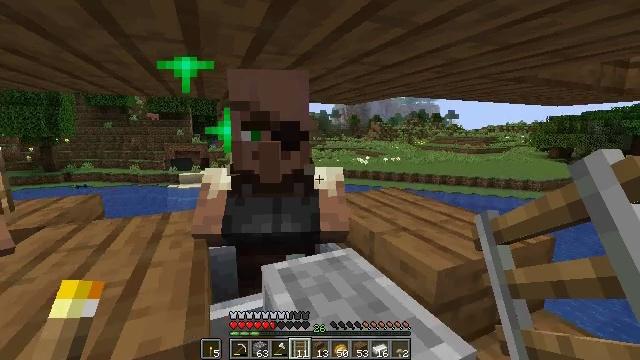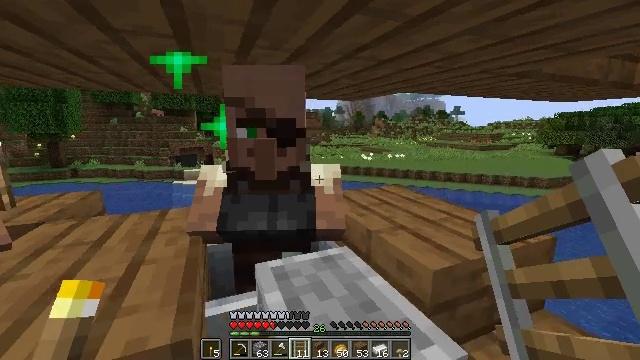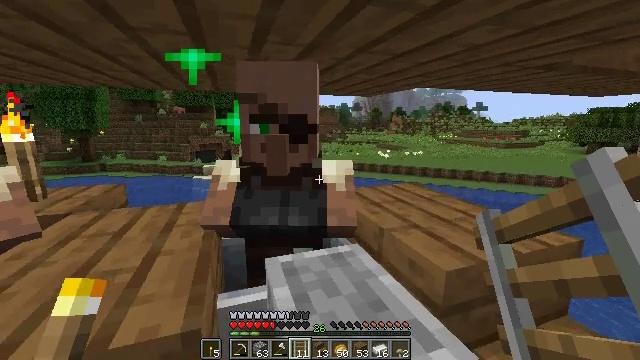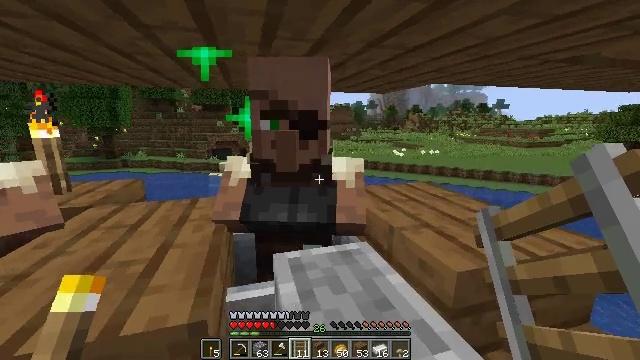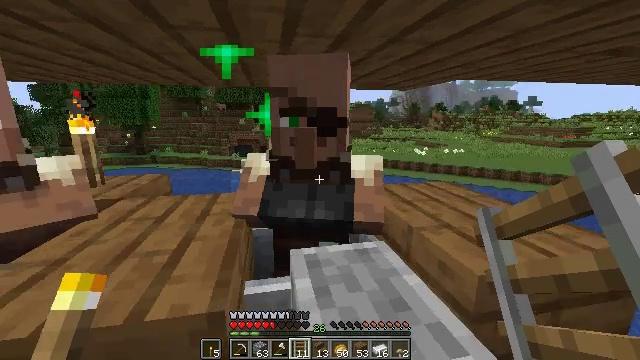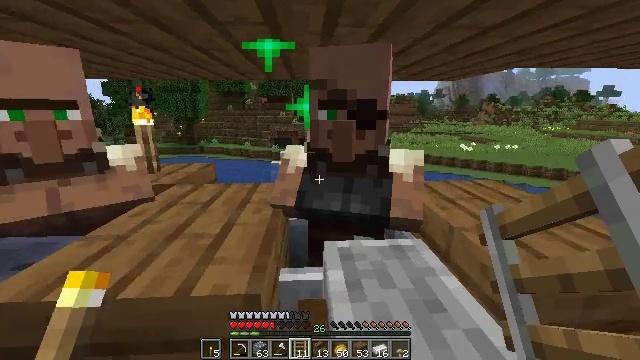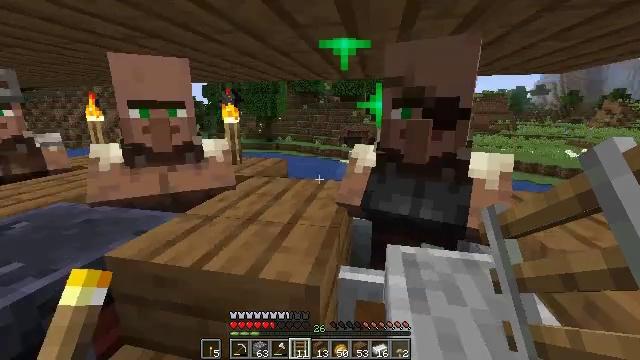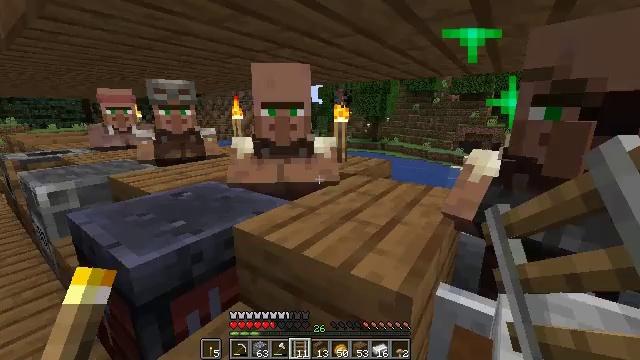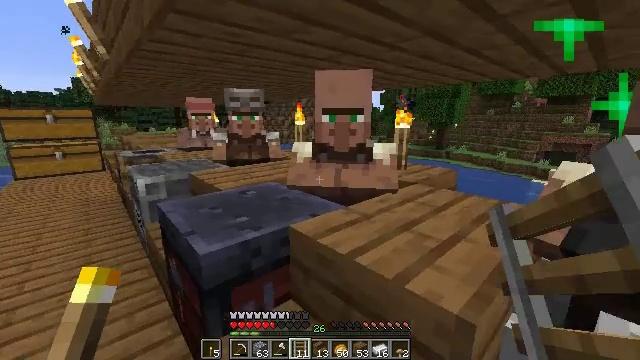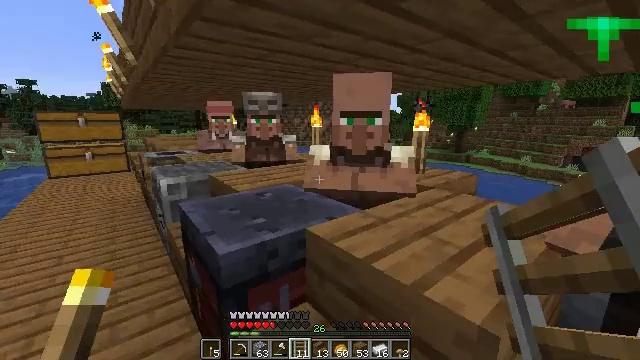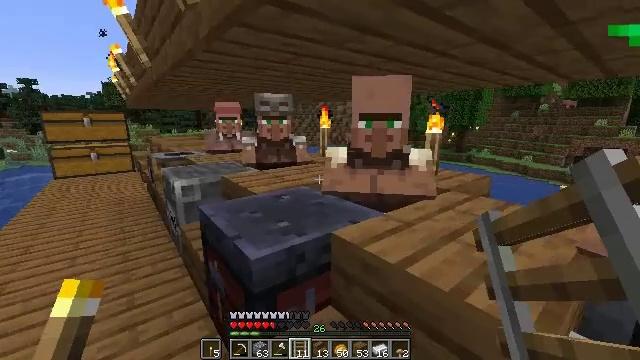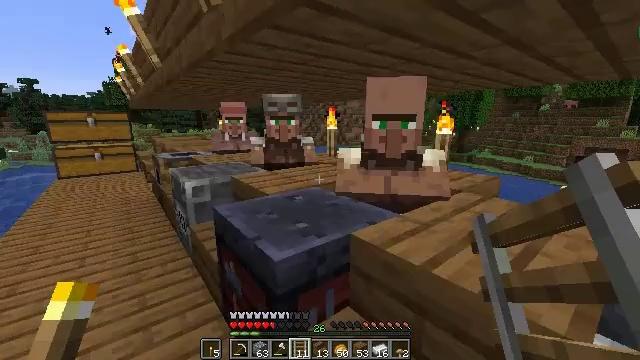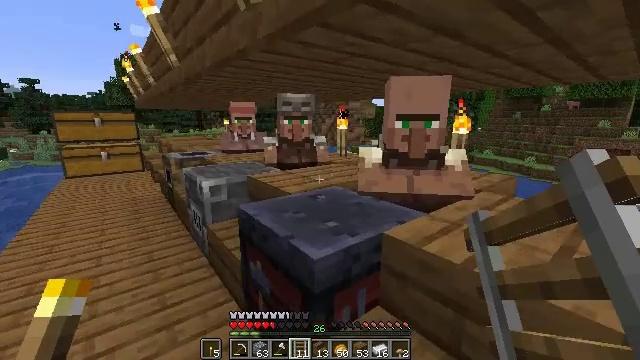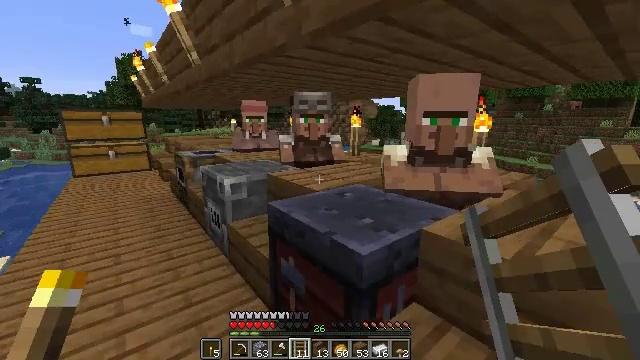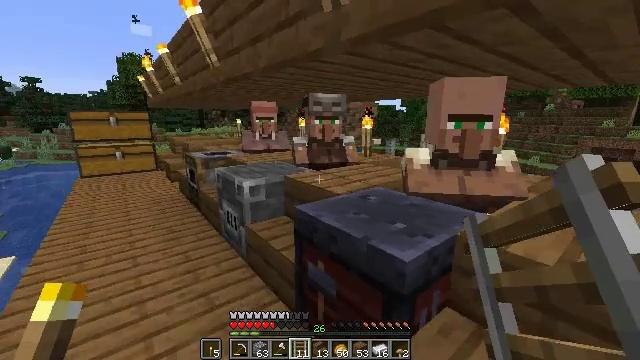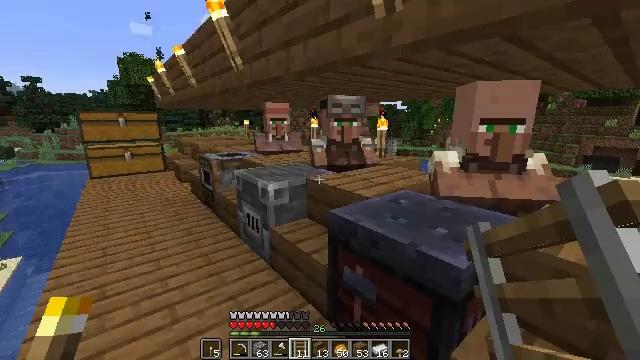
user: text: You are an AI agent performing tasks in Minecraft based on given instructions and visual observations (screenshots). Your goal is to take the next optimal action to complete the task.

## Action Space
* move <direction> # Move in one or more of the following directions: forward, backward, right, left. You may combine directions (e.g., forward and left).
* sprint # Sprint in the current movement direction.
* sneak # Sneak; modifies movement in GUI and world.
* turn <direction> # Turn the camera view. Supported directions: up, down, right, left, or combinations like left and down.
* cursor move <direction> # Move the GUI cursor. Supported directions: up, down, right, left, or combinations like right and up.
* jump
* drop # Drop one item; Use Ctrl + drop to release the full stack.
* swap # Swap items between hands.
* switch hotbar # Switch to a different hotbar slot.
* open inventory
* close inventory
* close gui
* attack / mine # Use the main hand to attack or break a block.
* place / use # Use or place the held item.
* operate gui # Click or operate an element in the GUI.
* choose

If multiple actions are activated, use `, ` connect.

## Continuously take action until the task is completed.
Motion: motion action
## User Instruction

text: Craft a pair of chainmail leggings in the crafting table.
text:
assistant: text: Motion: no_op
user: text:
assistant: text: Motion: turn left
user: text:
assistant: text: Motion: turn left
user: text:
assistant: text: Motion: turn left
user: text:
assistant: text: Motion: turn left and down
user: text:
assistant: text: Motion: turn left
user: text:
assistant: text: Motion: turn left
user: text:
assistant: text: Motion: turn left and up
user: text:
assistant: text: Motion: move left, turn left
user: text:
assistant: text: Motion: move left
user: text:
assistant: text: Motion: move left
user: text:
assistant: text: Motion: move left
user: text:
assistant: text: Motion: move left
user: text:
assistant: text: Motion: move left
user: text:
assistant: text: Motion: move left
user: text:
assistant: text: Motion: move forward and move left, turn right
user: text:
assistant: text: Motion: move forward and move left, turn right
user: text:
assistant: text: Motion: move forward and move left, turn right
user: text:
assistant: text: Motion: move forward and move left, turn right
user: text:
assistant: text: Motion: move forward and move left, turn right
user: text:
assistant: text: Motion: move forward and move left, turn right
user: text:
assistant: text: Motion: move forward and move left, turn right
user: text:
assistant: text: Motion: move forward and move left, turn right
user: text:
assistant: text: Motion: move forward and move left, turn right
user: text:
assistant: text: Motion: move forward and move left, turn right
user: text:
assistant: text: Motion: move forward, turn right
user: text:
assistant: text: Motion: move forward
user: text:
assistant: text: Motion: move forward
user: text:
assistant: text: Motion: turn left and up
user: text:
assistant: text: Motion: turn left